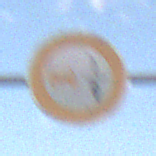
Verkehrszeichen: VerbotUeberholenEinspurigeFahrzeuge
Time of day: SunriseSunset
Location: Outdoor (Nature)
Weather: PartlyCloudy
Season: NotSpecified
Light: Natural